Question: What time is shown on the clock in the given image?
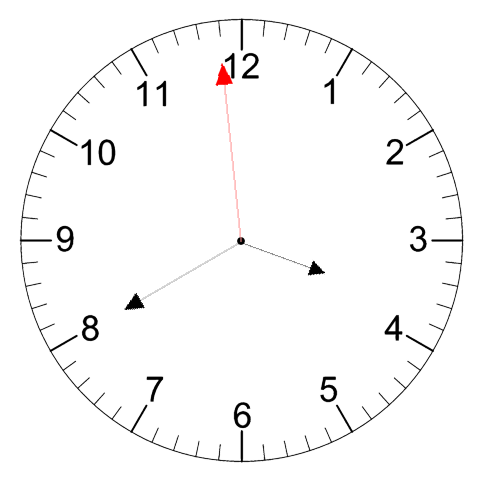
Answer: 03:39:59